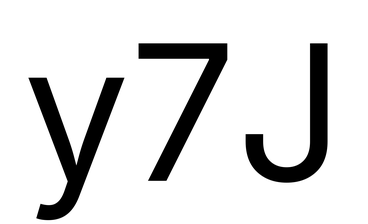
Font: Inter_Regular